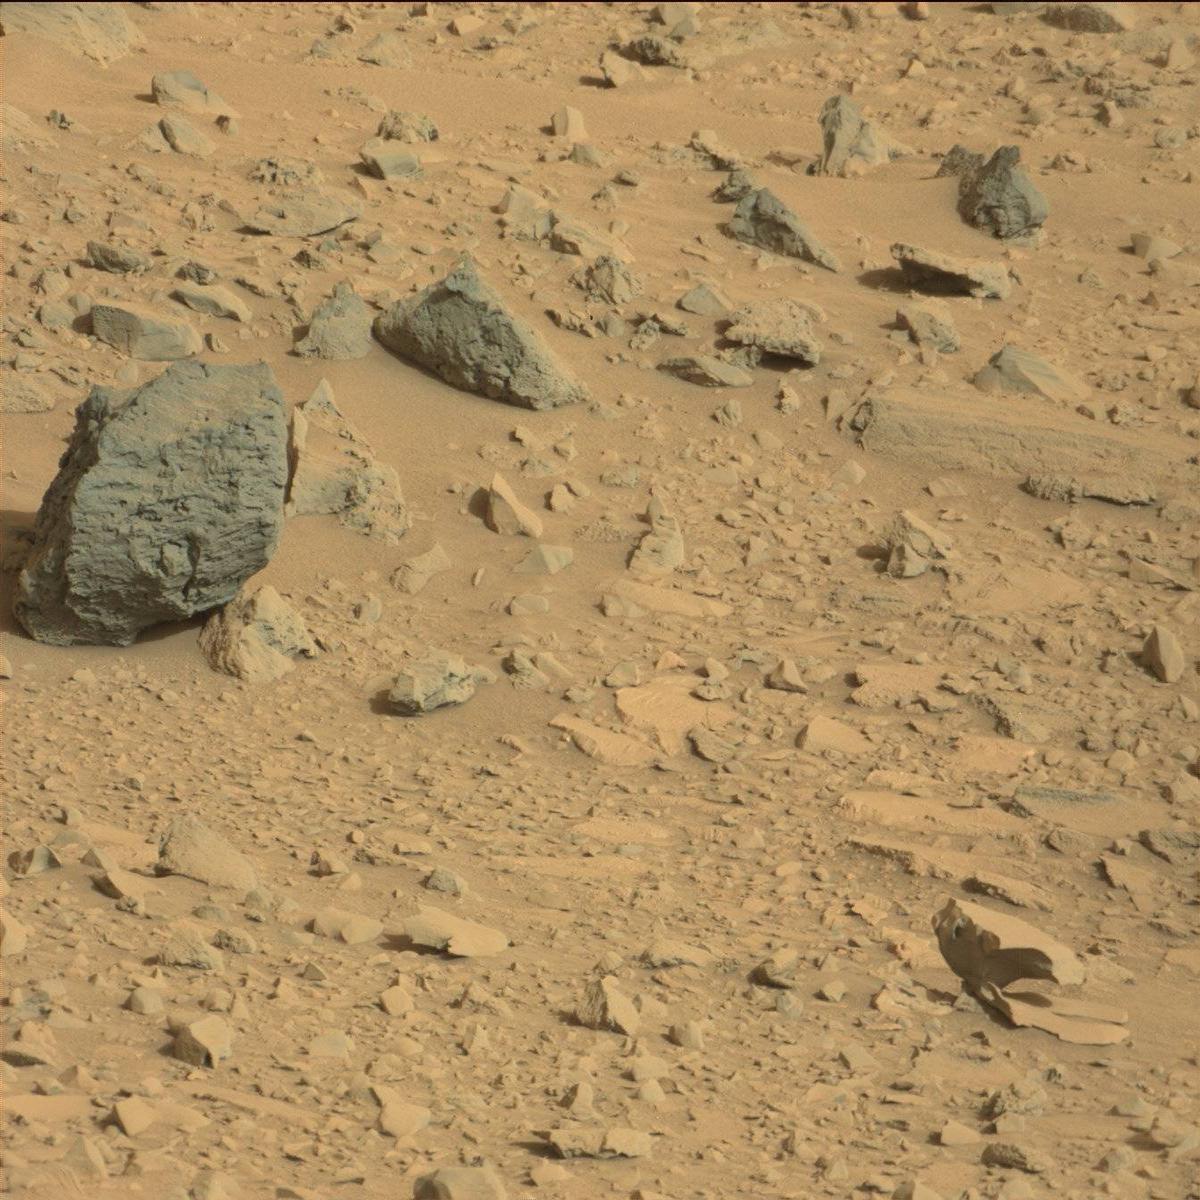
Terrain classes present: Bedrock, Sand / Soil